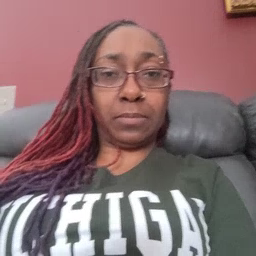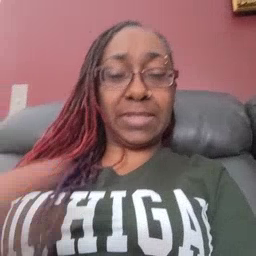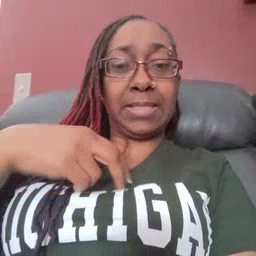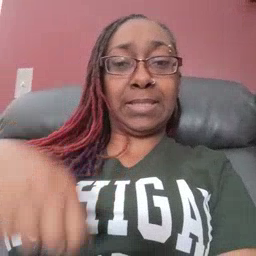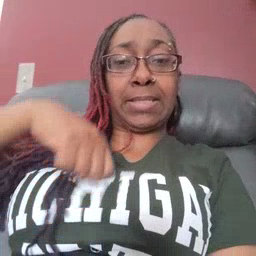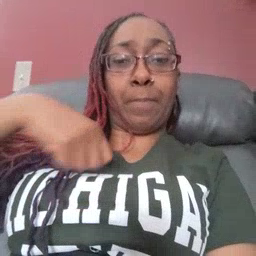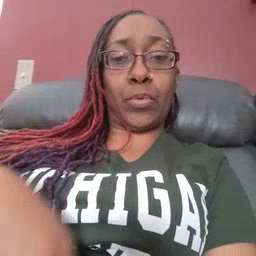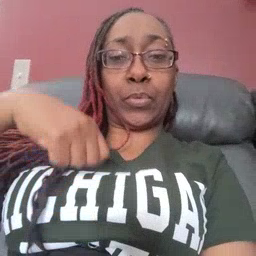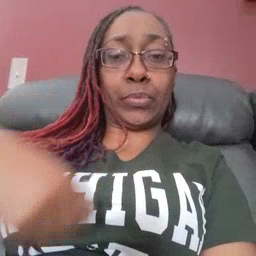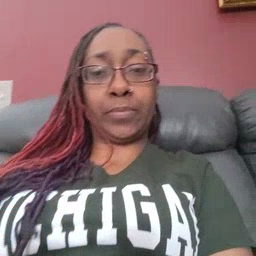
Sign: zipper